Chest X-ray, PA view. Patient: 50 years old, sex M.
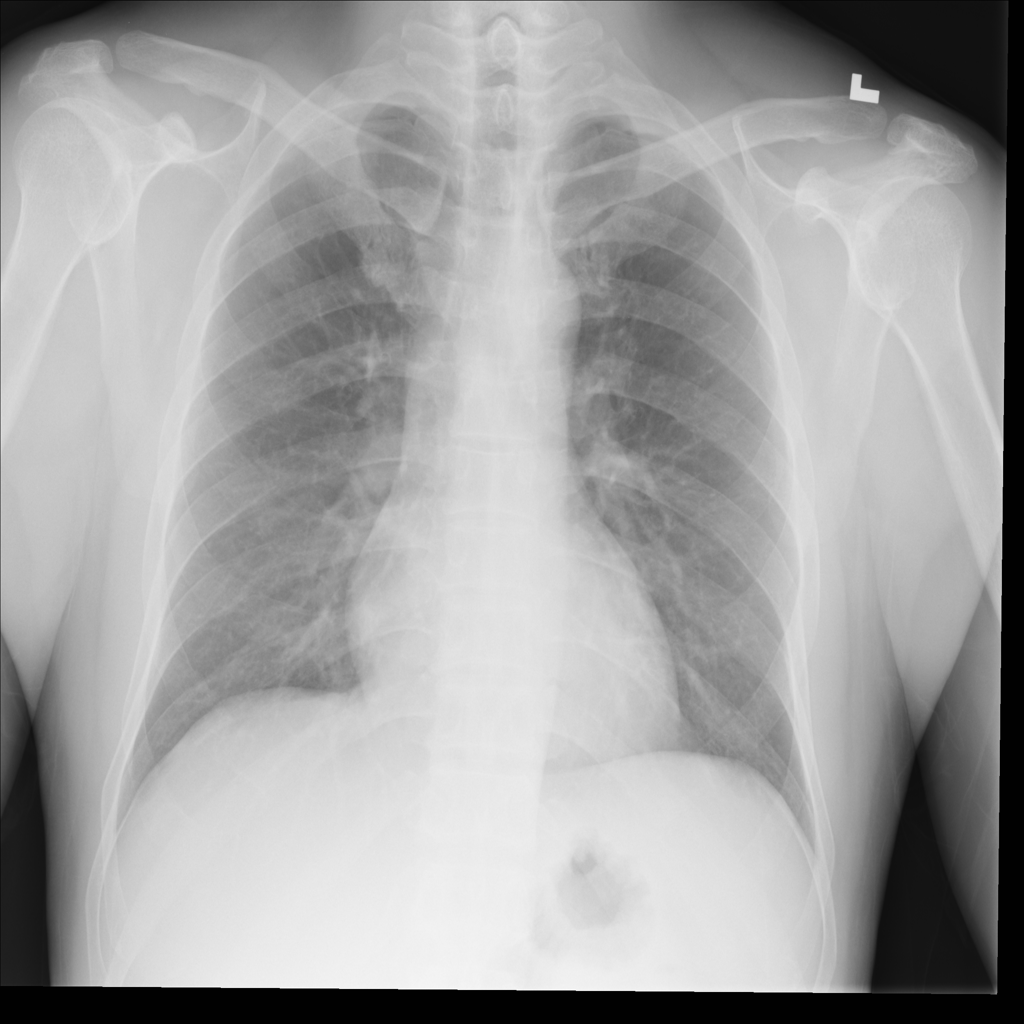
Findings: No Finding